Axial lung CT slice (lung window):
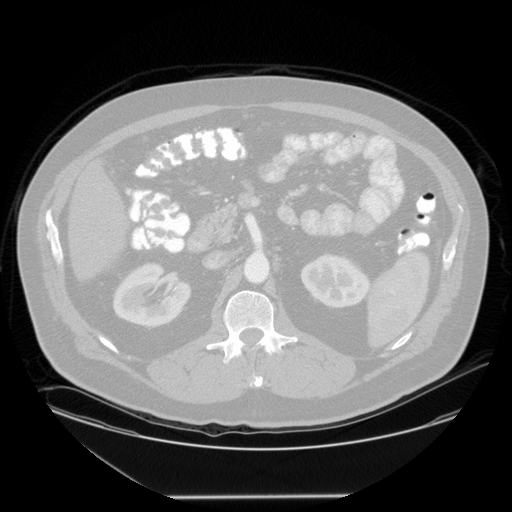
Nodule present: no